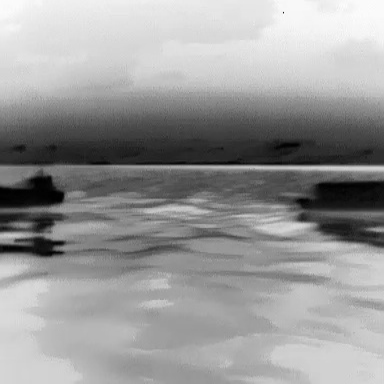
There is a liner in the infrared image.